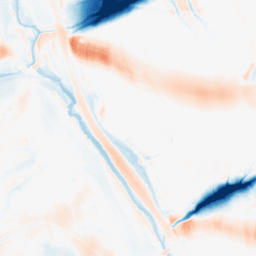
Category: morphological
Decomposition family: morphological_ellipse
Decomposition parameters: operation: average
width: 50
height: 30
Upsampling method: linear_exact
Upsampling parameters: scale: 4
Upsampling scale: 4